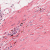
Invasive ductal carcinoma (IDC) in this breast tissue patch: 0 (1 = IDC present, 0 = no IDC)